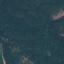
Label: Forest